Field crop: maize
Growth stage: 1
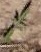
Species: atriplex